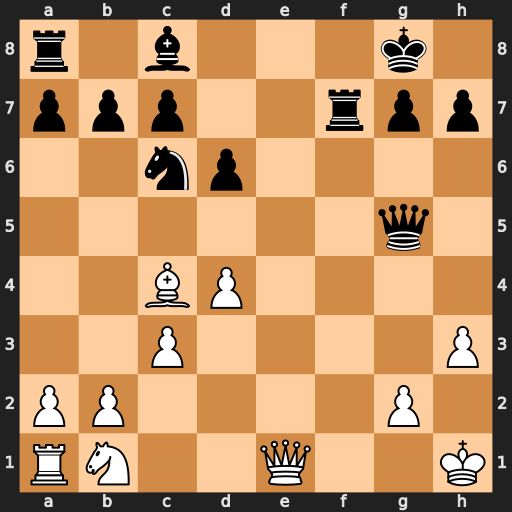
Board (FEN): r1b3k1/ppp2rpp/2np4/6q1/2BP4/2P4P/PP4P1/RN2Q2K
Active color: w
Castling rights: -
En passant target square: -
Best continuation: Qe8#